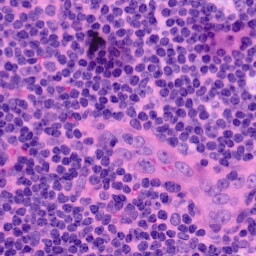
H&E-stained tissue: LymphNode